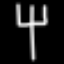
Label: fork